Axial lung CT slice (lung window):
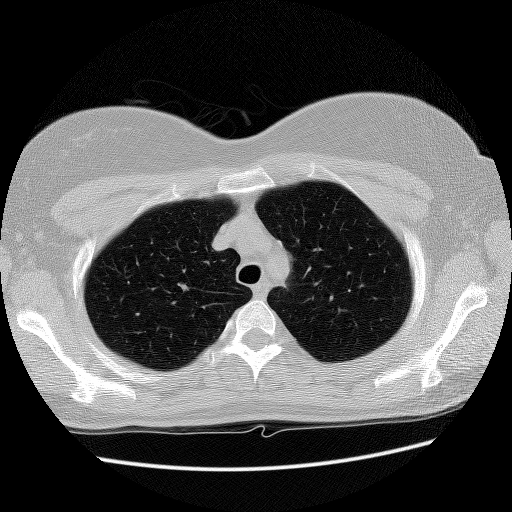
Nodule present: no